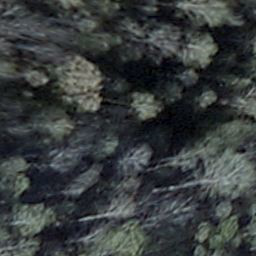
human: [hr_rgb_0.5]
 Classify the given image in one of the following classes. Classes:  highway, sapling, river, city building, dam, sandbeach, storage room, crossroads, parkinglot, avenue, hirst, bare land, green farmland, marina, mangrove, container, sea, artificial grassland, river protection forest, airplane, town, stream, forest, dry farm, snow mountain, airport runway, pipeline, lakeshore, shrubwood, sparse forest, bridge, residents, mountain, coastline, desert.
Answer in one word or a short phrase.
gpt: shrubwood